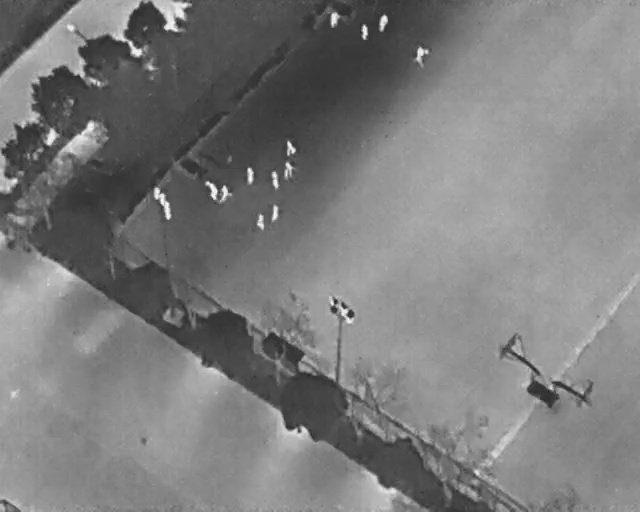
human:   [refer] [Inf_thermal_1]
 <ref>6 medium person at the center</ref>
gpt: <box>[[31, 35, 34, 38, 173], [33, 36, 36, 39, 2], [37, 33, 40, 35, 2], [43, 32, 46, 34, 2], [41, 34, 44, 36, 175], [38, 42, 42, 44, 2]]</box>

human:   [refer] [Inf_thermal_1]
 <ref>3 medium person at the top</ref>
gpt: <box>[[44, 27, 46, 29, 2], [51, 2, 53, 5, 2], [58, 3, 61, 5, 19]]</box>